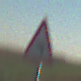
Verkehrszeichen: KurveLinks
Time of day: SunriseSunset
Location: Outdoor (Nature)
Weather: Clear
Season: NotSpecified
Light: Natural